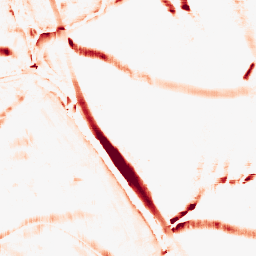
Category: morphological
Decomposition family: morphological_square
Decomposition parameters: operation: opening
size: 15
Upsampling method: sinc_hamming
Upsampling parameters: scale: 2
kernel_size: 8
Upsampling scale: 2